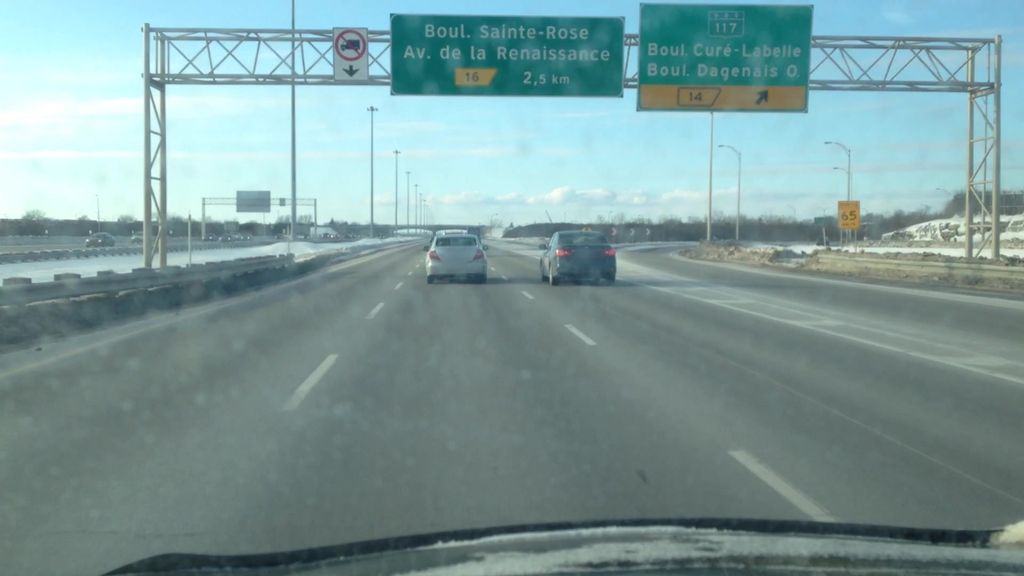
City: montreal